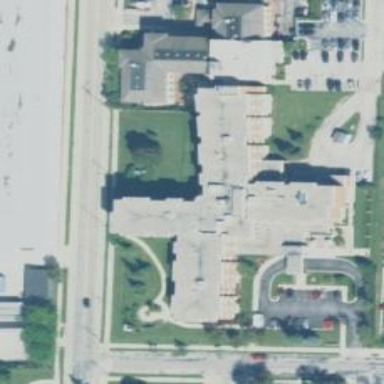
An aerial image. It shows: Nursing home.